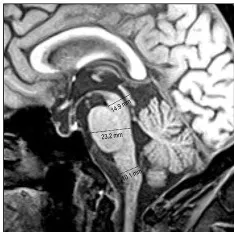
Brain MRI of the patient. (A, B) MRI performed at the initial examination. (B) Diameters of the midbrain, pons, and medulla oblongata (MO) are 14.9 mm, 23.3 mm, and 10.1 mm, respectively, on the midsagittal T1-weighted image.
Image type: radiology (mri)